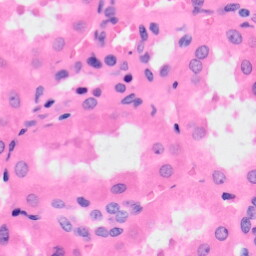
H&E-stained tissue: Kidney